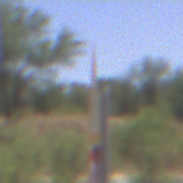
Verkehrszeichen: EinseitigVerengteFahrbahnLinks
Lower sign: Geschwindigkeit40
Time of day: Midday
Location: Outdoor (RoadRail)
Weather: Clear
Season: NotSpecified
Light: Natural